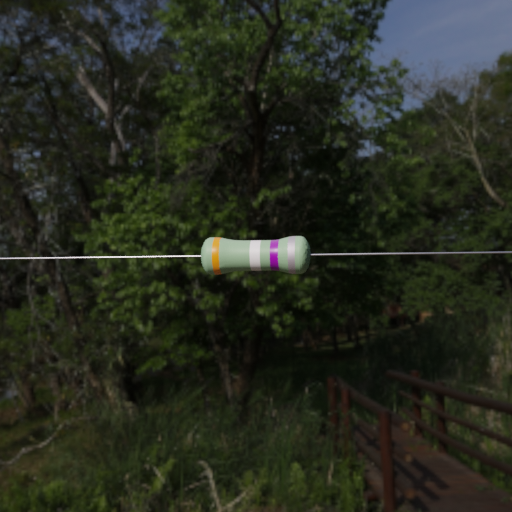
Resistor colour bands (in order): orange, white, violet, silver